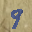
Label: 9